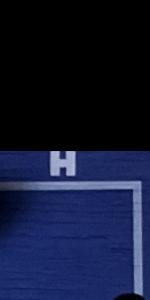
Label: Empty